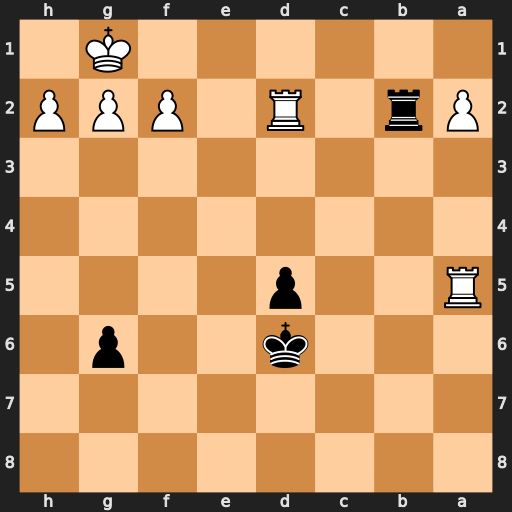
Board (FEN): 8/8/3k2p1/R2p4/8/8/Pr1R1PPP/6K1
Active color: b
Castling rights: -
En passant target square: -
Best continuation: Rb1+ Rd1 Rxd1#